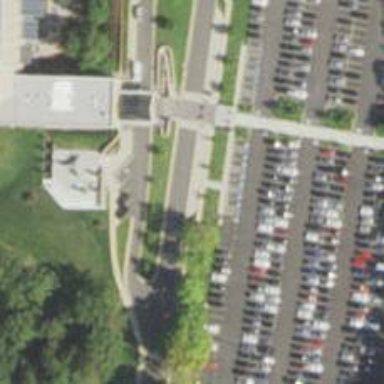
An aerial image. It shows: Parking space is available.